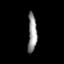
Tissue: lung
Cell type: Endothelial cells
Senescence score: 0.6693
Nuclear area (px): 333
Mean DAPI intensity: 149.586